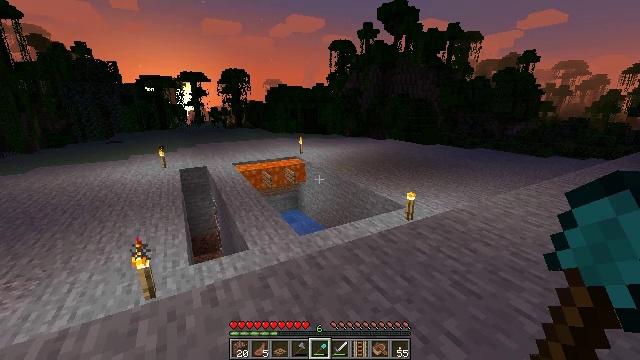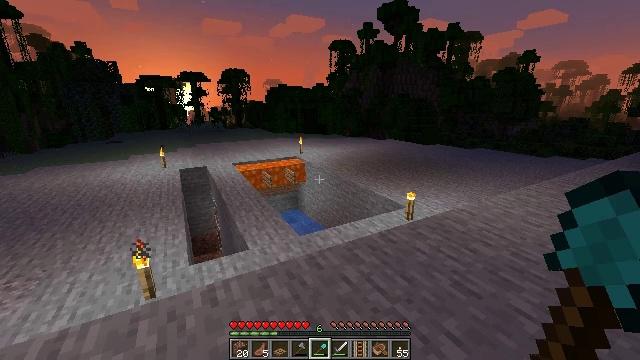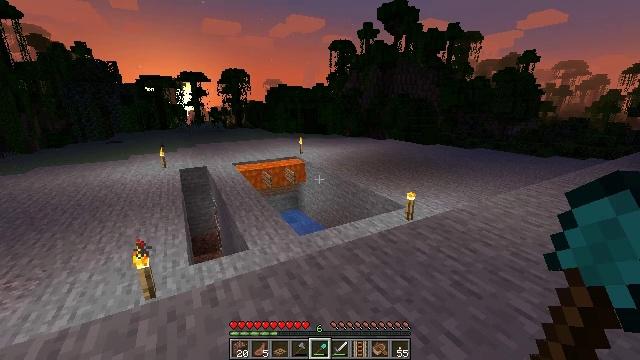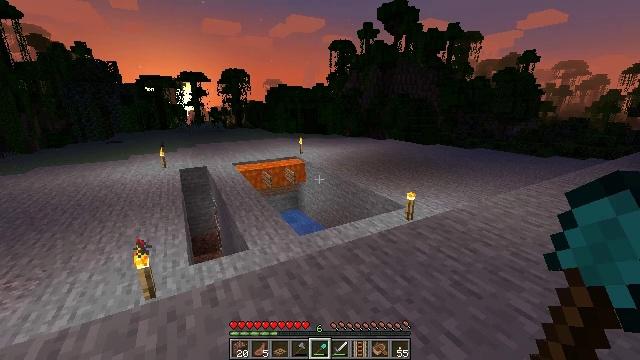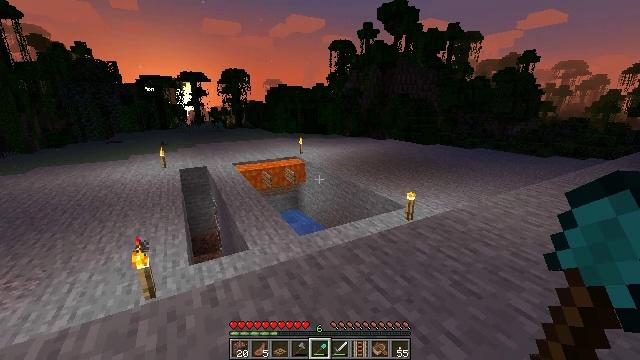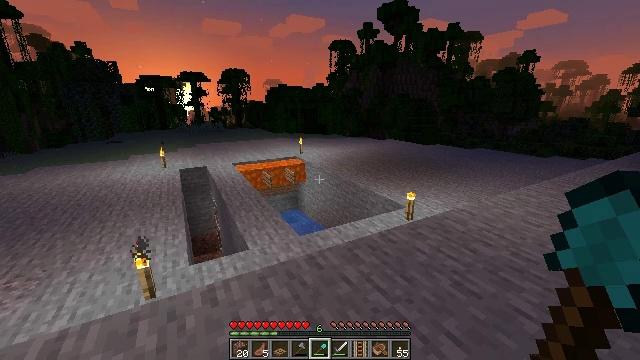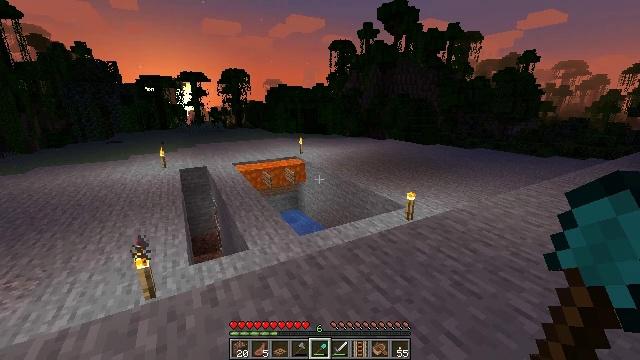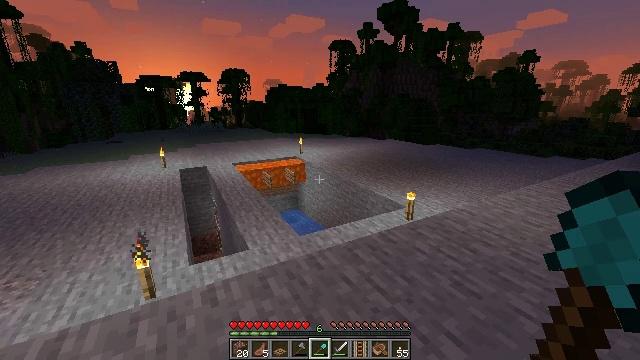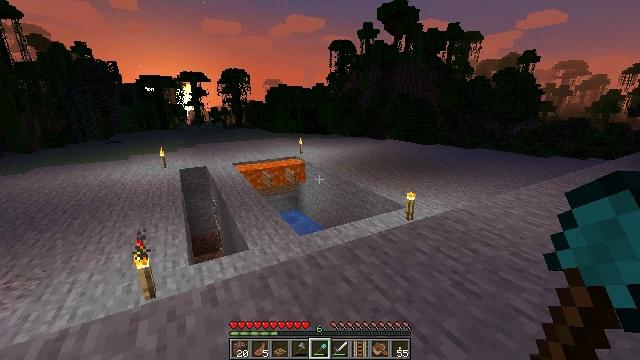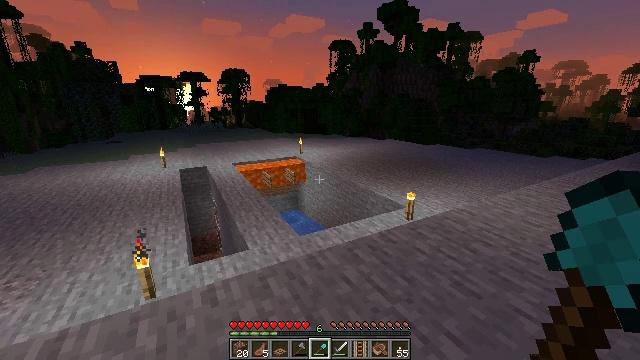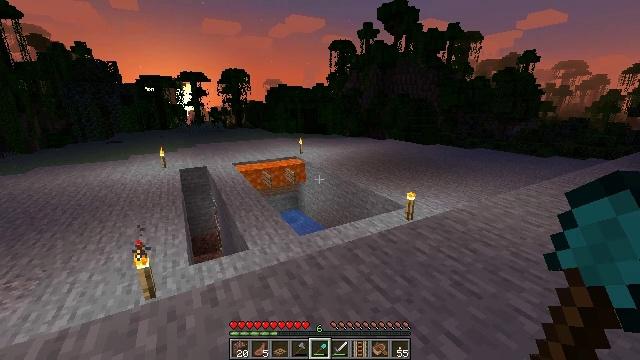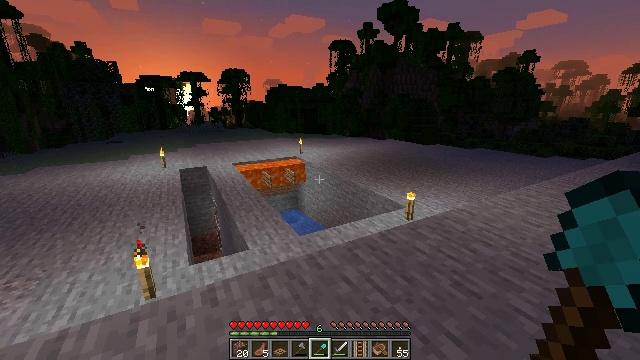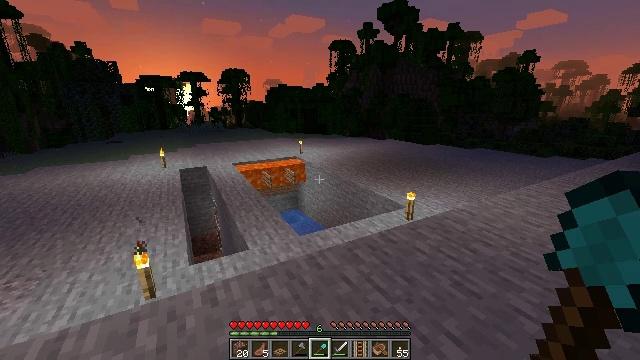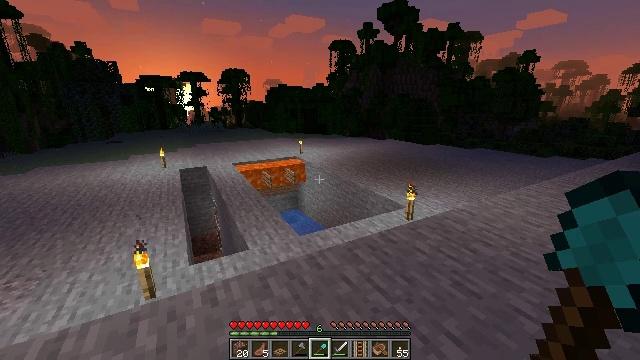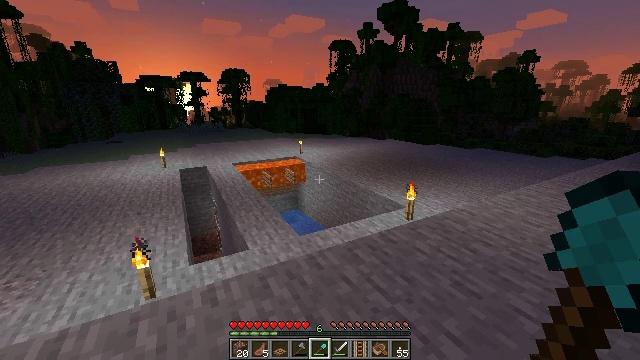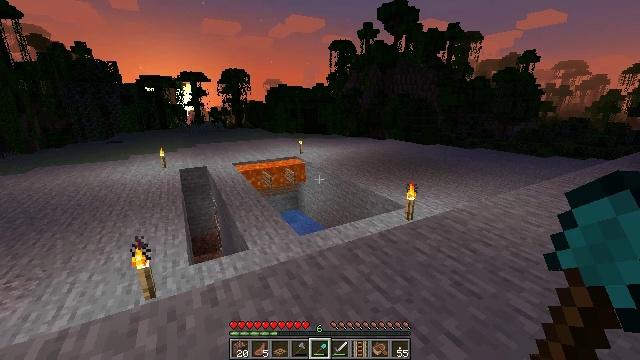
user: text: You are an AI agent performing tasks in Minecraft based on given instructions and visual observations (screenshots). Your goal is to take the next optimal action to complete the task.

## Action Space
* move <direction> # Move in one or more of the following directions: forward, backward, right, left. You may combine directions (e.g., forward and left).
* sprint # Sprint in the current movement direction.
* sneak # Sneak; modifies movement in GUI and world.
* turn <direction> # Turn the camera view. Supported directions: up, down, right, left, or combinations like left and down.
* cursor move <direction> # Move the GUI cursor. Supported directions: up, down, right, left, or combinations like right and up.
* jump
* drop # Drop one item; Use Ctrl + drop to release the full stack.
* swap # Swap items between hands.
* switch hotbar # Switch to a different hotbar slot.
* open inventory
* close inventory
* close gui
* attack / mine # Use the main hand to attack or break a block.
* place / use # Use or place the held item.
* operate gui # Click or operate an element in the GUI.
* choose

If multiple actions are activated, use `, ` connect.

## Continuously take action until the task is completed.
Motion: motion action
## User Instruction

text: Mine the poppy flower.
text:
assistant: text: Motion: no_op
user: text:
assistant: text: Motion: no_op
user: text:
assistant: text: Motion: no_op
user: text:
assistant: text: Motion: no_op
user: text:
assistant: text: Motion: no_op
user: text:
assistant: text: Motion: no_op
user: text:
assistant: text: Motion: no_op
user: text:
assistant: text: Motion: no_op
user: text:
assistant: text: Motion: no_op
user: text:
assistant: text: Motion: no_op
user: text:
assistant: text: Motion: no_op
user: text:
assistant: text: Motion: no_op
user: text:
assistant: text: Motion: no_op
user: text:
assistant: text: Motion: no_op
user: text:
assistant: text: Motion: no_op
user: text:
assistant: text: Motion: no_op
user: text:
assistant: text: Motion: no_op
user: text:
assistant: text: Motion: no_op
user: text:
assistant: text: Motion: no_op
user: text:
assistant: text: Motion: no_op
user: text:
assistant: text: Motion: no_op
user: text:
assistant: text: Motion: no_op
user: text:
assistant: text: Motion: no_op
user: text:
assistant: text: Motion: no_op
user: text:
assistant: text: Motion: no_op
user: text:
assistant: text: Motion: no_op
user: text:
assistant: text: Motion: no_op
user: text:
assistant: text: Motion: no_op
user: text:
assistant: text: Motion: no_op
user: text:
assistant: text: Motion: no_op